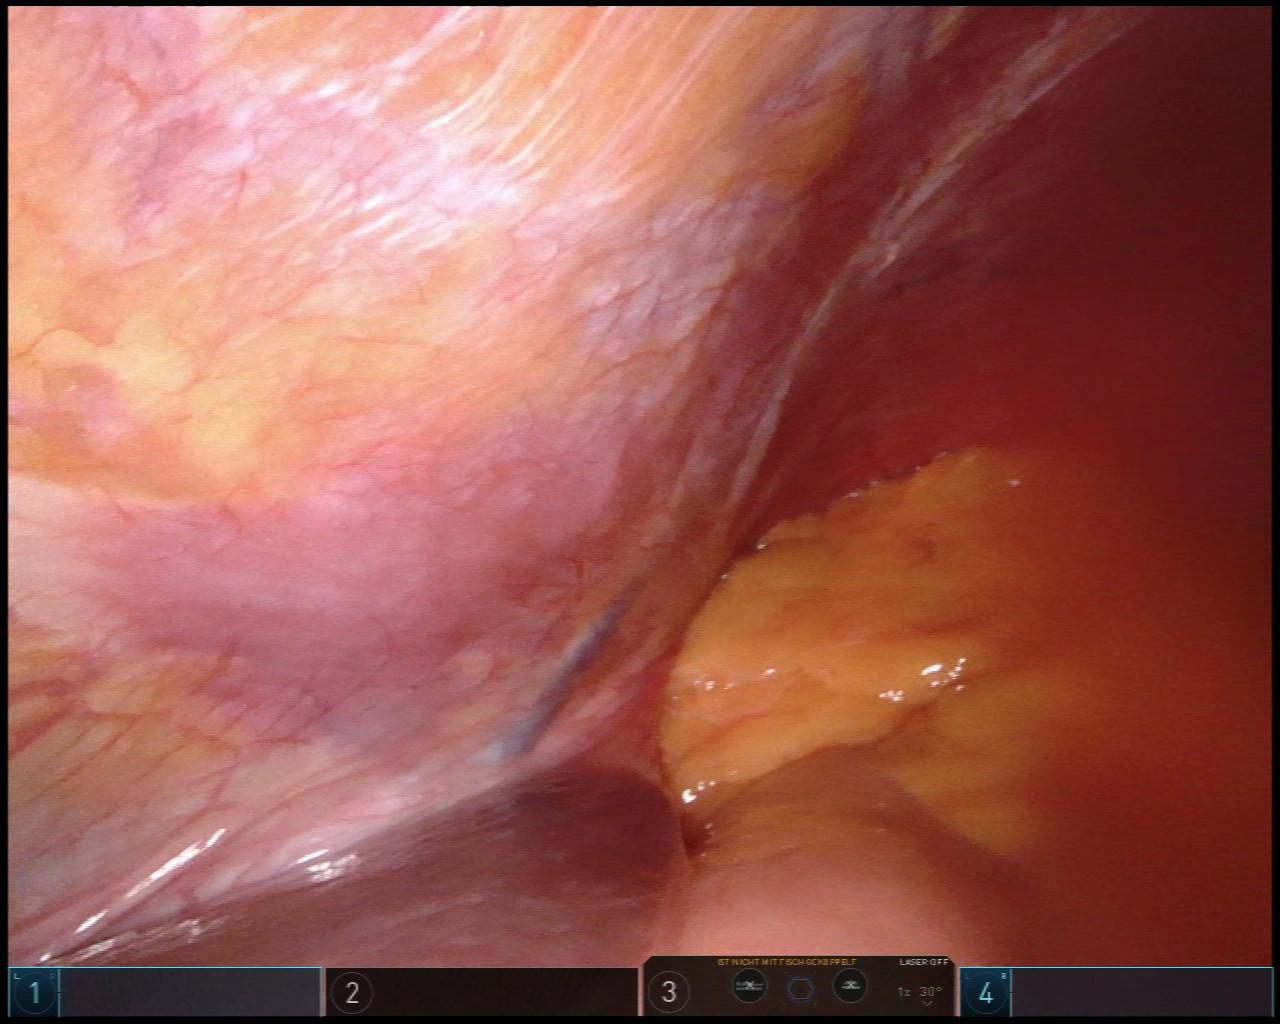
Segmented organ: liver
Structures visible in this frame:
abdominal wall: yes
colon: no
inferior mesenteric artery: no
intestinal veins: no
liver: yes
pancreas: no
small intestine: no
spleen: no
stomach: yes
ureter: no
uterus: no
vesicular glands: no